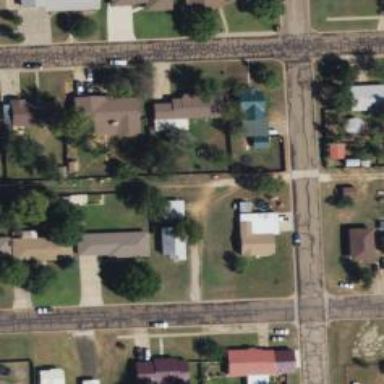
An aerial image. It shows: Alley classified as service road.